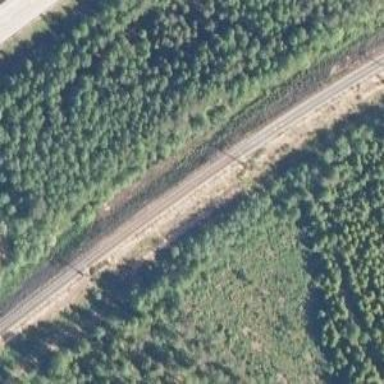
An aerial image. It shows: Continuous rail railway with electrified contact line.